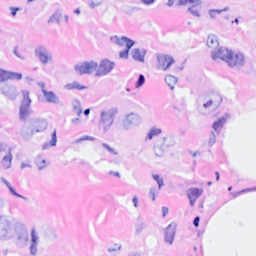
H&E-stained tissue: Breast